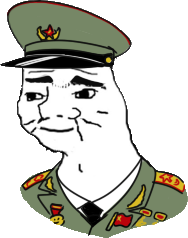
Label: 5_Boomer